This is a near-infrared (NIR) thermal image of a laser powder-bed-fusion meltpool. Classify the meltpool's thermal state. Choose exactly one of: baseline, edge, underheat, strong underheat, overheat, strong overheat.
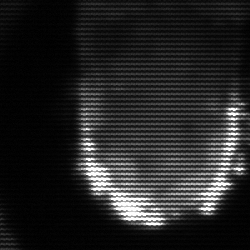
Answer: baseline